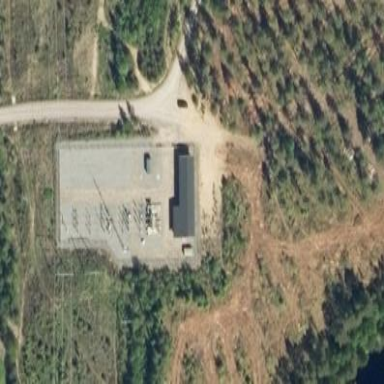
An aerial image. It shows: Distribution-level power substation.